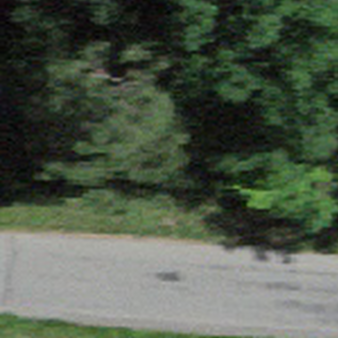
Label: other